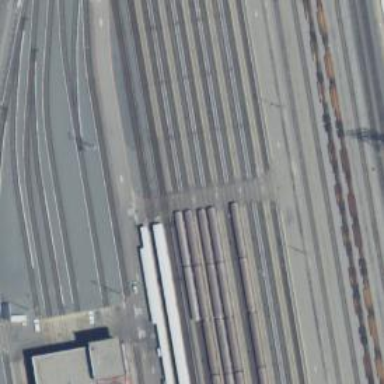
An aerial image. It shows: Railway level crossing.